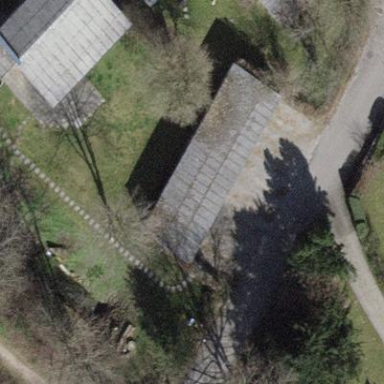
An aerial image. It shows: Group of garages.